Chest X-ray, PA view. Patient: 38 years old, sex F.
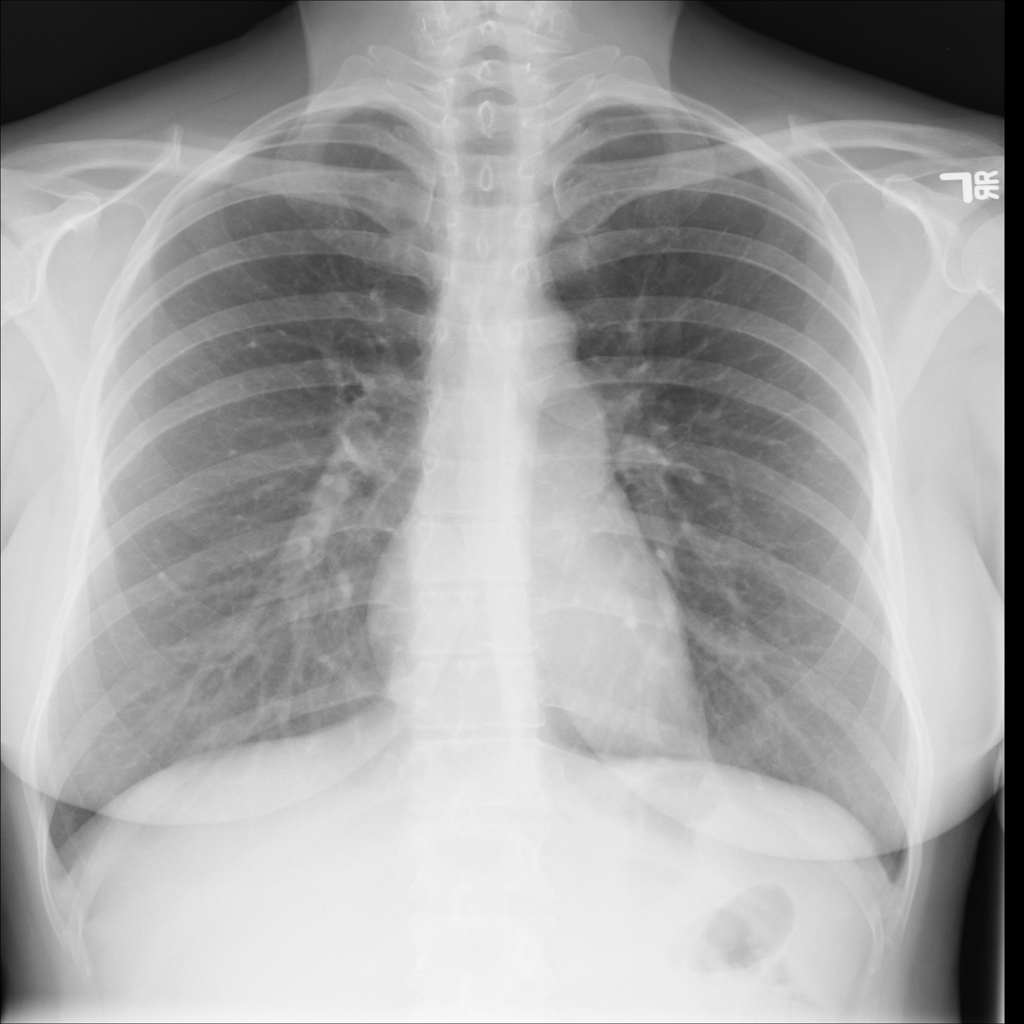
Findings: No Finding